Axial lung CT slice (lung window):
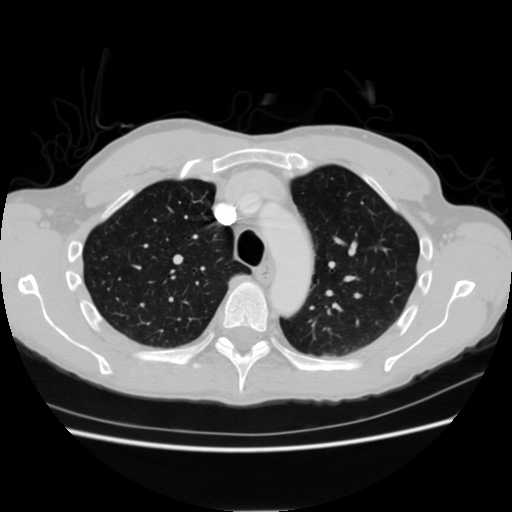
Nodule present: no